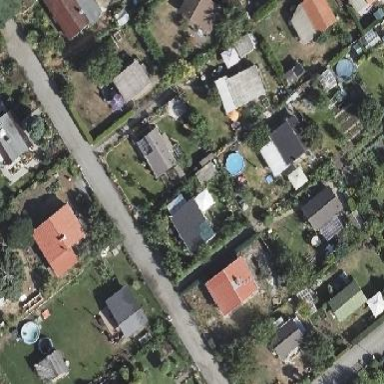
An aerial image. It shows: Plot in the allotments.